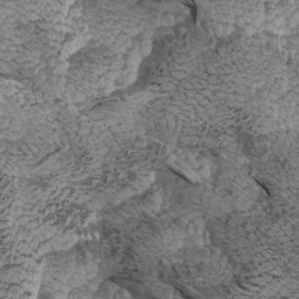
Label: non_frost